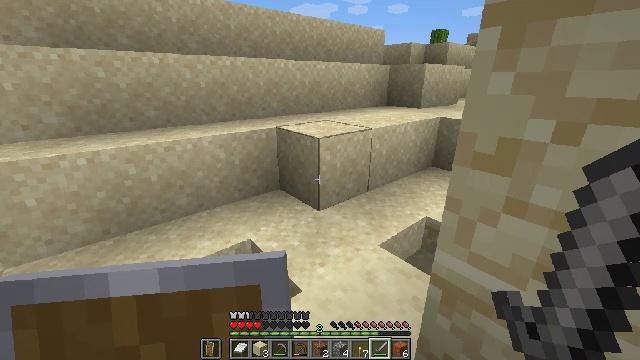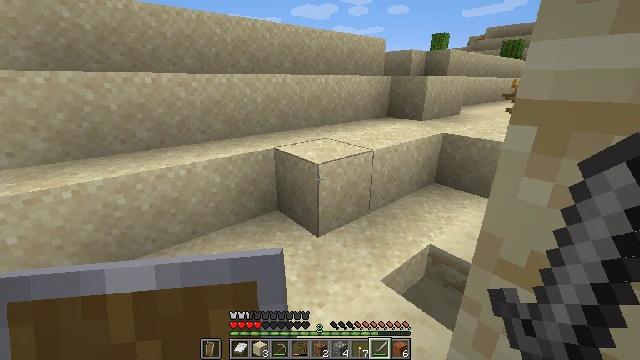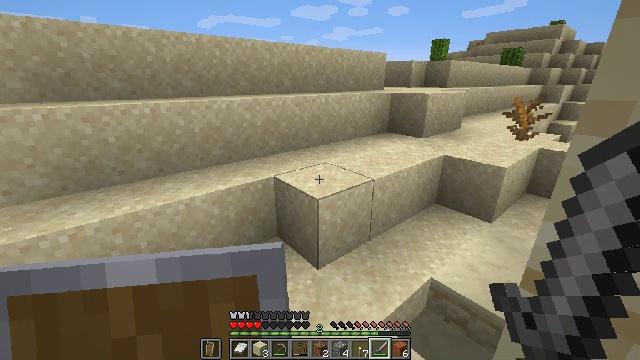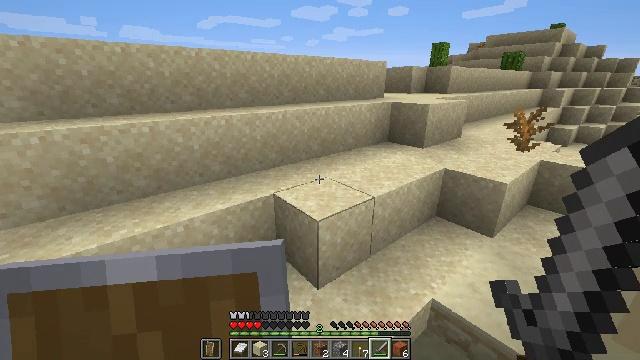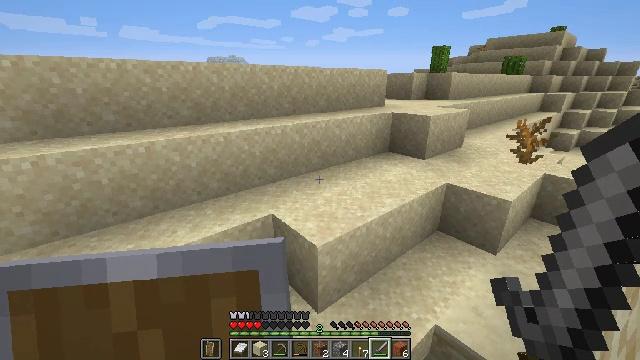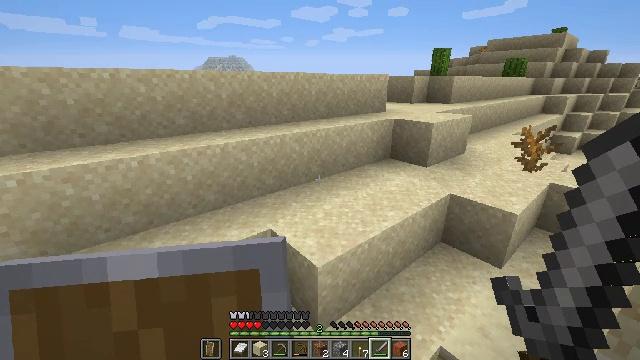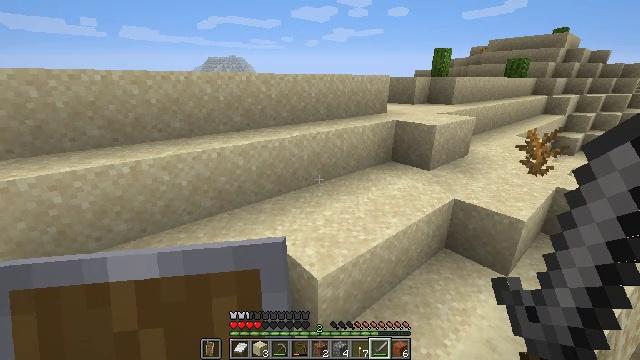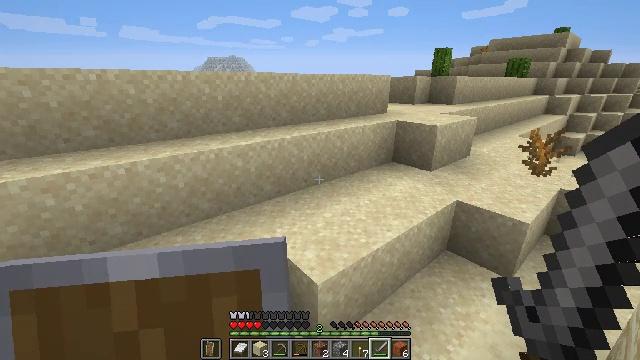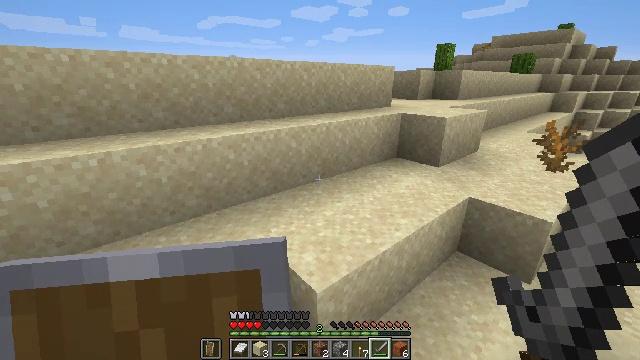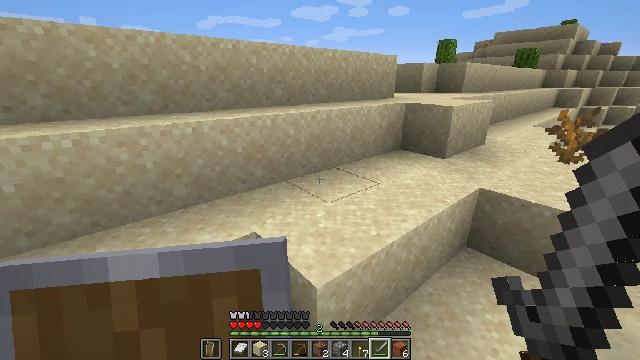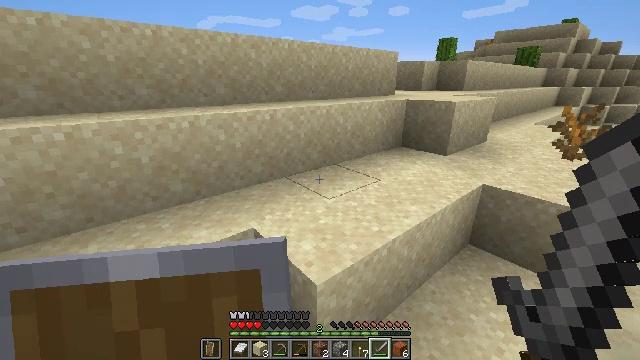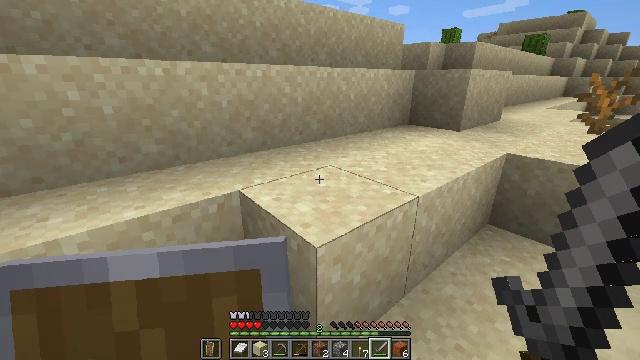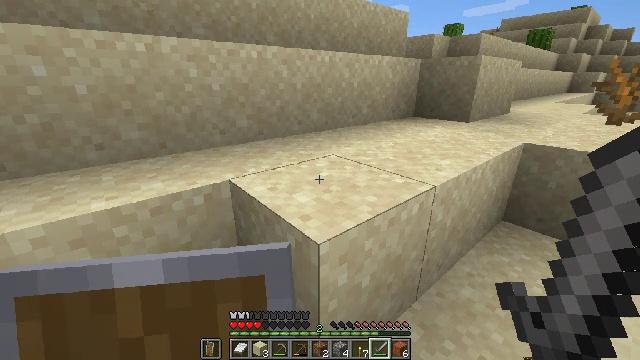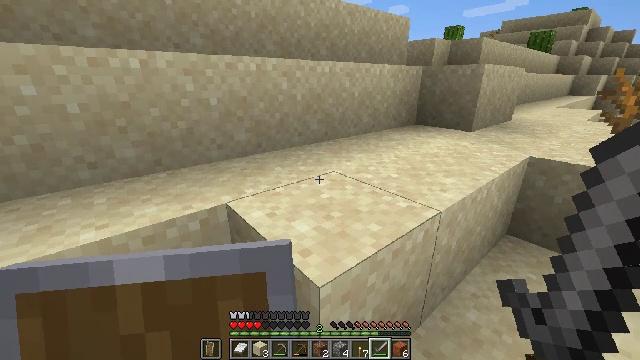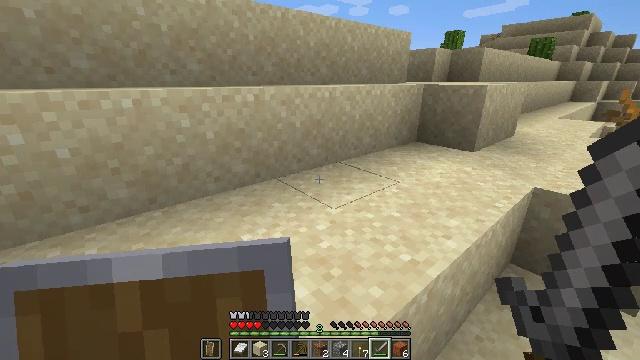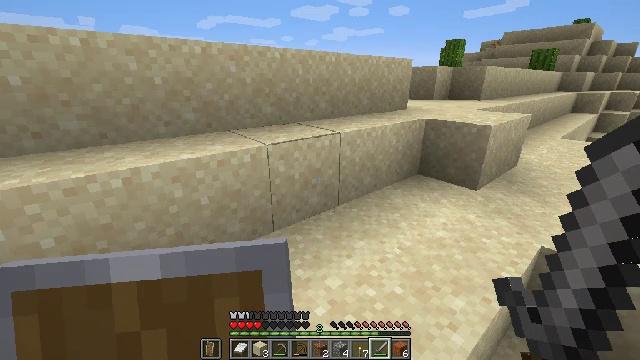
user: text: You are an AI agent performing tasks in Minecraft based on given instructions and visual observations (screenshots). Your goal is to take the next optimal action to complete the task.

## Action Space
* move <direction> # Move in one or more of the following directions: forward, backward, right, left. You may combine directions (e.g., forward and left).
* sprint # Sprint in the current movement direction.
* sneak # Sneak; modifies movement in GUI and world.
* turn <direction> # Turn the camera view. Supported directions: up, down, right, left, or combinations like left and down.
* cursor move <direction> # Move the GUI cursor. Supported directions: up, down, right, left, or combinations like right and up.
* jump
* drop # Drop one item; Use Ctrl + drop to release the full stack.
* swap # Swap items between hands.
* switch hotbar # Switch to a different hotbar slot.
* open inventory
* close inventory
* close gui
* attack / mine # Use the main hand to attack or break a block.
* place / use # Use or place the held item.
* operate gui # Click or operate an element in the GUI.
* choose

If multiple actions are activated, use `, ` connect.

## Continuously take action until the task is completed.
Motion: motion action
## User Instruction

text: Break the sand block.
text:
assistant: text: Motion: move forward, jump
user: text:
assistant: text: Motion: move forward, jump
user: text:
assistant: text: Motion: move forward, jump
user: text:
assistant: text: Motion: move forward, jump
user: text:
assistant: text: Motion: move forward, jump
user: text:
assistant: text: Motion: move forward, jump
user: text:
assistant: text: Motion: move forward, jump
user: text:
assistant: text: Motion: move forward, jump
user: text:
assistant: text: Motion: move forward, jump
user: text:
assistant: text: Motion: move forward, jump
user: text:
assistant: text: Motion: move forward, jump
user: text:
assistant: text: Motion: move forward, jump
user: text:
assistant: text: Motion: move forward, jump
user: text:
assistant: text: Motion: move forward, jump
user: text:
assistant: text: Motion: move forward, jump
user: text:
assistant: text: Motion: move forward, jump
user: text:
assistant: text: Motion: move forward, jump
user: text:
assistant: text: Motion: move forward, jump
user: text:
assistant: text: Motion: move forward, jump
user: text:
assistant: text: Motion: move forward, jump
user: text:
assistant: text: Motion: move forward, jump
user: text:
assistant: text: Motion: move forward, jump
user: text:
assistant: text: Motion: move forward, jump
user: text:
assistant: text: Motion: move forward, jump
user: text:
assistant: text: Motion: move forward, jump
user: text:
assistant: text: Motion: move forward, jump
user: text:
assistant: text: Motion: move forward, jump
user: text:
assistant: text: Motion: move forward, jump
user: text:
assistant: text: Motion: move forward, jump
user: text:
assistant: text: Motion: move forward, jump